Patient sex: M
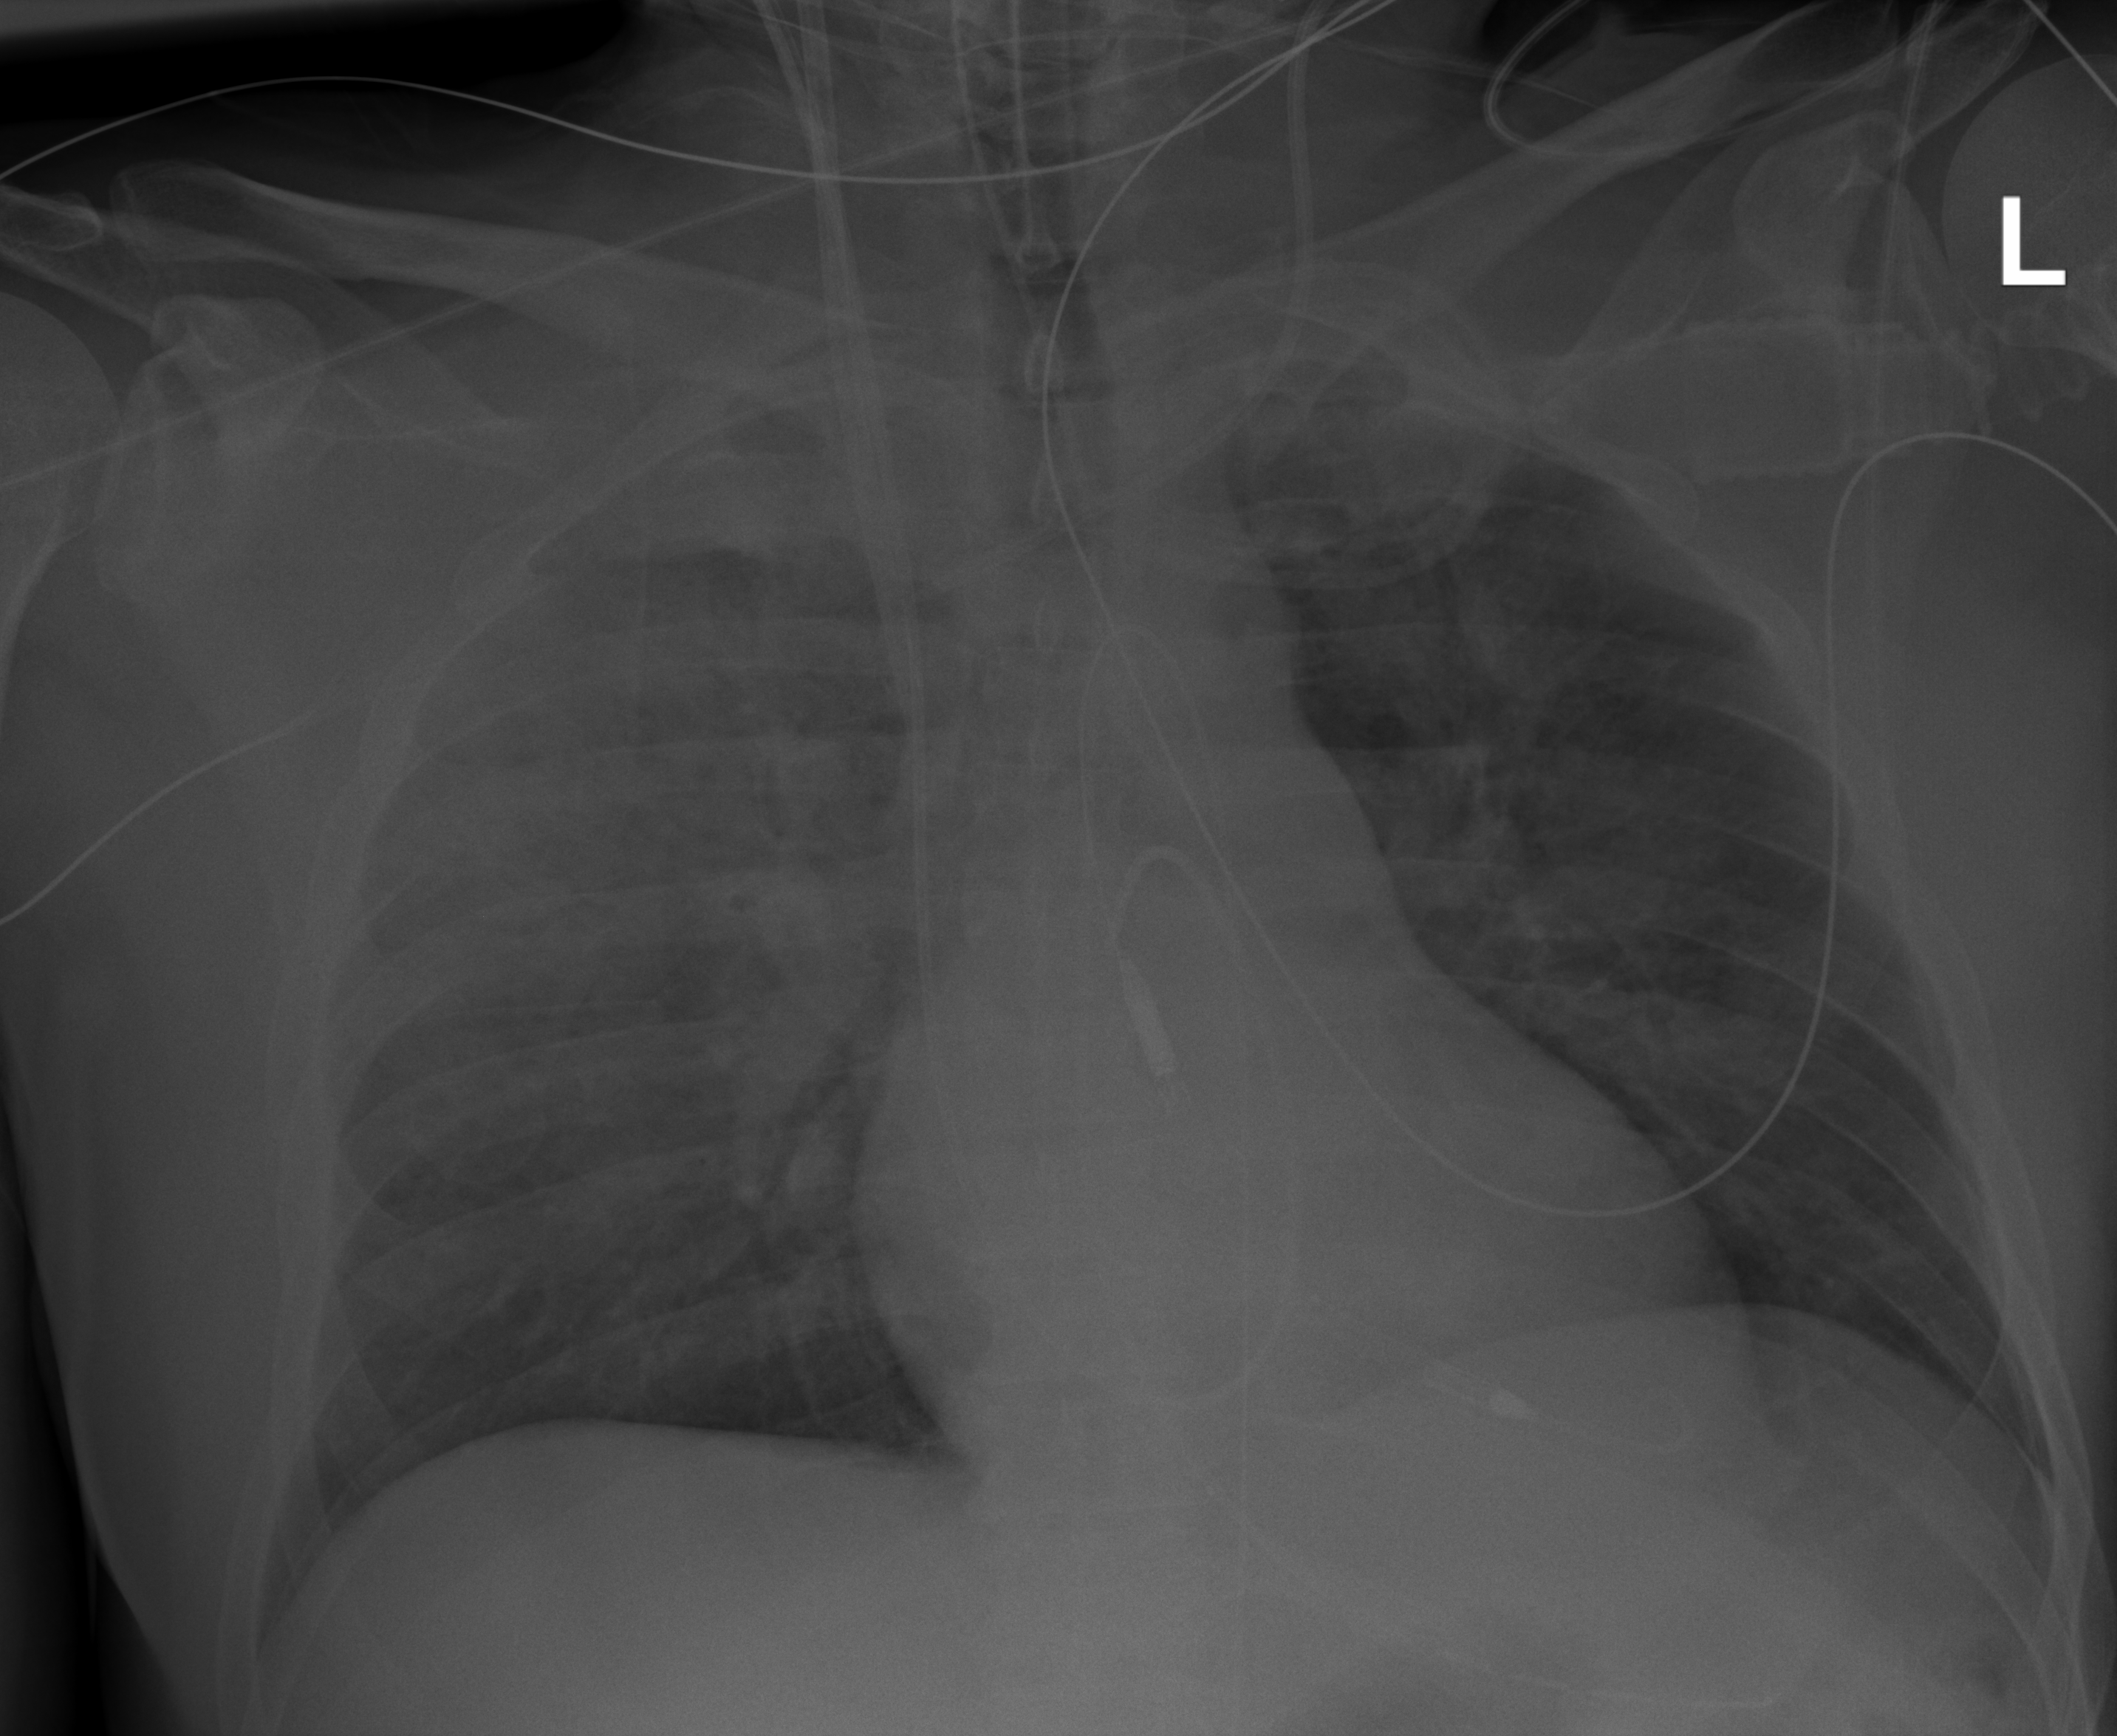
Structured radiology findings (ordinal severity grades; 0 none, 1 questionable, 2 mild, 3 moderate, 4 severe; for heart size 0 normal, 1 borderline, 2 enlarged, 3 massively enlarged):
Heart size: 0
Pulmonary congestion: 2
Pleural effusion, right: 0
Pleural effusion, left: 0
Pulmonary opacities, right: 3
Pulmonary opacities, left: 2
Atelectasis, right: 0
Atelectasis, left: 0